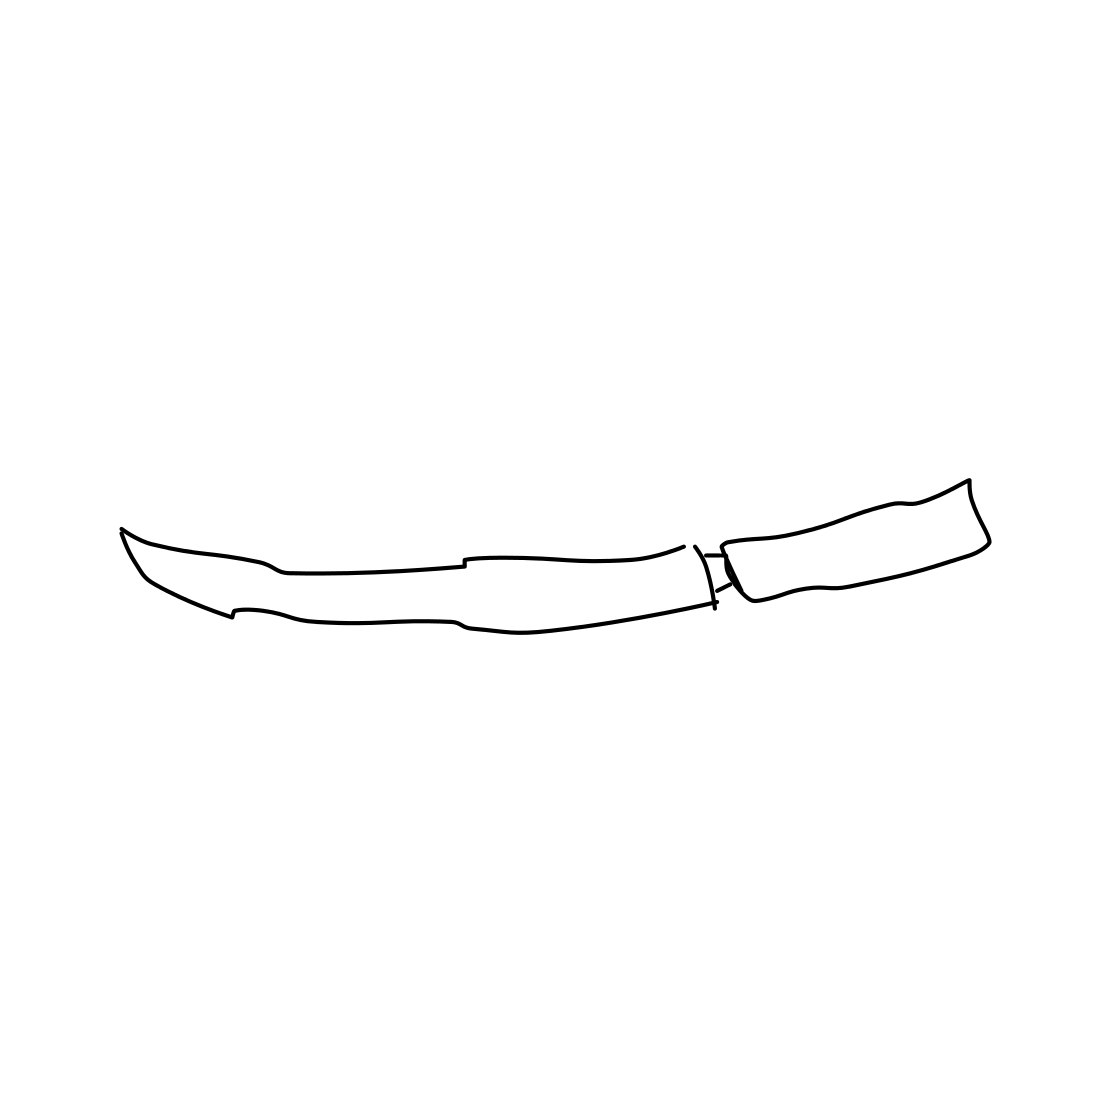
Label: knife